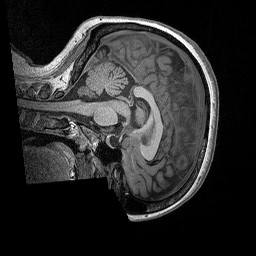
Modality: T1w
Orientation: sagittal
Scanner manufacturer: siemens
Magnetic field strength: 3 T
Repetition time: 2.3 s
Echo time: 0.00298 s